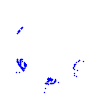
Particle: electron